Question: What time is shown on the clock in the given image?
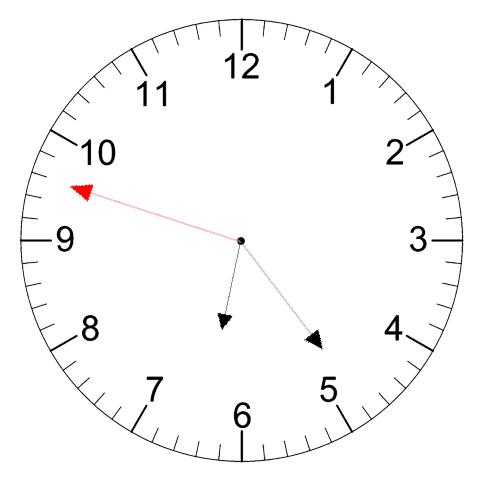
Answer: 06:23:48